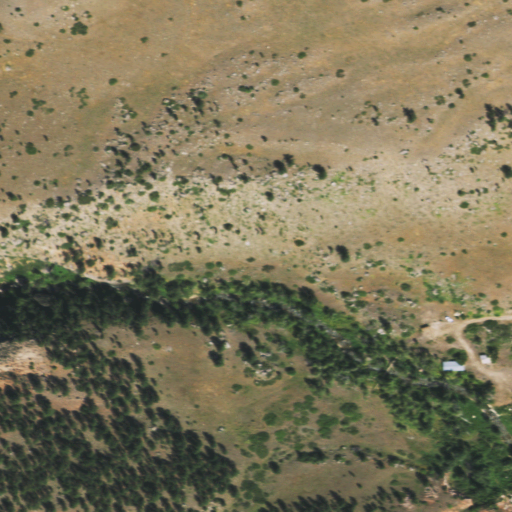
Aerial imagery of valley in Wyoming named Robinson Canyon containing shrub, evergreen forest, grassland, and open development